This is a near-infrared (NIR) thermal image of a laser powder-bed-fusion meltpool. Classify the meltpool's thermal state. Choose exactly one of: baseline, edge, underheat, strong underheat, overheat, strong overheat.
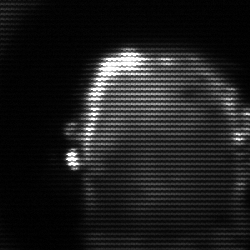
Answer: baseline